Question:
We have this example flow in Node-RED. Incoming data is simulated via Trigger and "DoSomethin". We hava a username and a company name. For both we want to fecht the ID from a database. Here simulated by the Function "FetchUser" and "FetchCompany". Both returning an incrementing counter. Because in real world there may be multiple requests/triggers per second at a rate so fast that the database might not be fast enough to fetch the data before the next requests arrive. To simulate this I have a 2 seconds delay. Now when clicking the Trigger fast 5 times in a row, only one debug output is generated with user "5" and company "1", so 4 requests are lost. Since each trigger generates a unique message id it should be possible to join all corresponding messages and none should be lost. But how can that be achived?
Exported Node-RED code for importing
'''
[{"id":"f265141.b1fe4e8","type":"tab","label":"Flow 1","disabled":false,"info":""},{"id":"7cae48f.189e438","type":"inject","z":"f265141.b1fe4e8","name":"","topic":"","payload":"Trigger","payloadType":"str","repeat":"","crontab":"","once":false,"onceDelay":0.1,"x":170,"y":340,"wires":[["8a2175a4.921"]]},{"id":"8a2175a4.921","type":"function","z":"f265141.b1fe4e8","name":"DataInputSimulation","func":"user="user@example.com";
company="ExampleCorp";
msg.payload = {};
msg.payload.user = user;
msg.payload.company=company;
return msg;","outputs":1,"noerr":0,"x":420,"y":340,"wires":[["474672db.36bd14","6c146c08.d0e884"]]},{"id":"474672db.36bd14","type":"change","z":"f265141.b1fe4e8","name":"FetchUser","rules":[{"t":"set","p":"payload","pt":"msg","to":"payload.user","tot":"msg"},{"t":"set","p":"topic","pt":"msg","to":"user","tot":"str"}],"action":"","property":"","from":"","to":"","reg":false,"x":610,"y":280,"wires":[["d7c10a91.8cf49"]]},{"id":"6c146c08.d0e884","type":"change","z":"f265141.b1fe4e8","name":"FetchCompany","rules":[{"t":"set","p":"payload","pt":"msg","to":"payload.company","tot":"msg"},{"t":"set","p":"topic","pt":"msg","to":"company","tot":"str"}],"action":"","property":"","from":"","to":"","reg":false,"x":600,"y":380,"wires":[["6cd41950.b1f0b"]]},{"id":"d7c10a91.8cf49","type":"function","z":"f265141.b1fe4e8","name":"FetchUser","func":"if (typeof context.zaehler === 'undefined')
{
context.zaehler=0;
}
context.zaehler++;
msg.payload = context.zaehler;
msg.parts = {};
msg.parts.id = msg._msgid;
msg.parts.index = 0;
msg.parts.count = 2;
return msg;","outputs":1,"noerr":0,"x":830,"y":280,"wires":[["50504a67.e8a5c4","409aeeb4.586b28"]]},{"id":"6cd41950.b1f0b","type":"function","z":"f265141.b1fe4e8","name":"FetchCompany","func":"if (typeof context.zaehler === 'undefined')
{
context.zaehler=0;
}
context.zaehler++;
msg.payload = context.zaehler;
msg.parts = {};
msg.parts.id = msg._msgid;
msg.parts.index = 1;
msg.parts.count = 2;
return msg;","outputs":1,"noerr":0,"x":840,"y":380,"wires":[["3f37bb6c.7c7484","955cad64.587d28"]]},{"id":"50504a67.e8a5c4","type":"debug","z":"f265141.b1fe4e8","name":"","active":false,"tosidebar":true,"console":false,"tostatus":false,"complete":"true","targetType":"full","x":1090,"y":280,"wires":[]},{"id":"3f37bb6c.7c7484","type":"debug","z":"f265141.b1fe4e8","name":"","active":false,"tosidebar":true,"console":false,"tostatus":false,"complete":"true","targetType":"full","x":1090,"y":380,"wires":[]},{"id":"409aeeb4.586b28","type":"join","z":"f265141.b1fe4e8","name":"","mode":"custom","build":"object","property":"payload","propertyType":"msg","key":"topic","joiner":"\n","joinerType":"str","accumulate":false,"timeout":"","count":"2","reduceRight":false,"reduceExp":"","reduceInit":"","reduceInitType":"num","reduceFixup":"","x":640,"y":580,"wires":[["c93fce1a.d3aa6"]]},{"id":"c93fce1a.d3aa6","type":"debug","z":"f265141.b1fe4e8","name":"","active":true,"tosidebar":true,"console":false,"tostatus":false,"complete":"true","targetType":"full","x":900,"y":600,"wires":[]},{"id":"955cad64.587d28","type":"delay","z":"f265141.b1fe4e8","name":"","pauseType":"delay","timeout":"2","timeoutUnits":"seconds","rate":"1","nbRateUnits":"1","rateUnits":"second","randomFirst":"1","randomLast":"5","randomUnits":"seconds","drop":false,"x":840,"y":480,"wires":[["409aeeb4.586b28"]]}]
'''
If manally set msg.parts.id and stuff like that, but it didn't help.
Here as example the code of node FetchUser
'''
if (typeof context.zaehler === 'undefined')
{
context.zaehler=0;
}
context.zaehler++;
msg.payload = context.zaehler;
msg.parts = {};
msg.parts.id = msg._msgid;
msg.parts.index = 0;
msg.parts.count = 2;
return msg;
'''
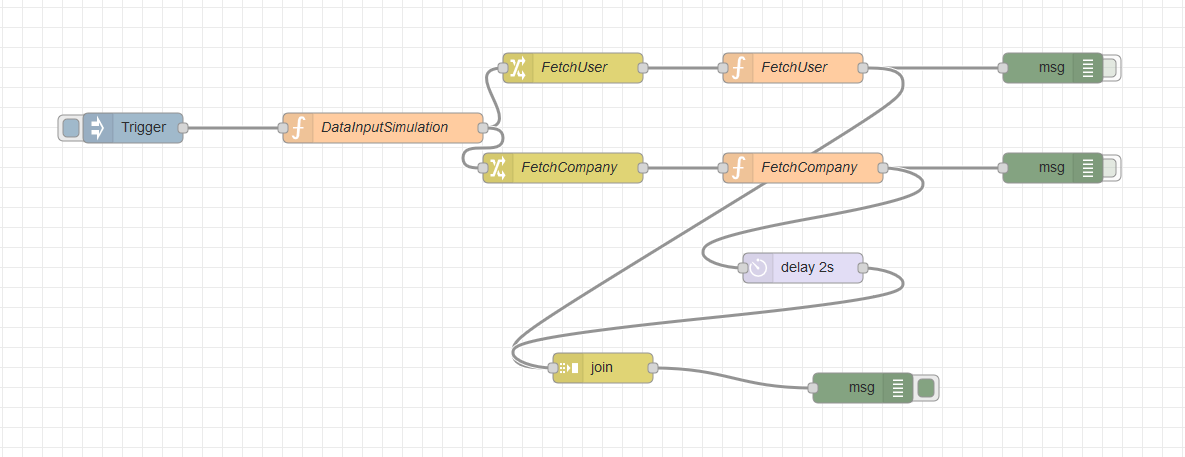
Answer: If you set the 'join' node to automatic this just works. You can change the output array back into a keyed message with matching keys afterwards because you know which path has which part number.
'''
[{"id":"7ded445b.56a8b4","type":"inject","z":"7a67e2ef.b4884c","name":"","topic":"","payload":"Trigger","payloadType":"str","repeat":"","crontab":"","once":false,"onceDelay":0.1,"x":110,"y":140,"wires":[["895ad6c4.4153c"]]},{"id":"895ad6c4.4153c","type":"function","z":"7a67e2ef.b4884c","name":"DataInputSimulation","func":"user="user@example.com";
company="ExampleCorp";
msg.payload = {};
msg.payload.user = user;
msg.payload.company=company;
return msg;","outputs":1,"noerr":0,"x":300,"y":140,"wires":[["d7c67e43.9e52c","ec3b0a63.574b88"]]},{"id":"d7c67e43.9e52c","type":"change","z":"7a67e2ef.b4884c","name":"FetchUser","rules":[{"t":"set","p":"payload","pt":"msg","to":"payload.user","tot":"msg"},{"t":"set","p":"topic","pt":"msg","to":"user","tot":"str"}],"action":"","property":"","from":"","to":"","reg":false,"x":510,"y":120,"wires":[["31a50616.60f60a"]]},{"id":"ec3b0a63.574b88","type":"change","z":"7a67e2ef.b4884c","name":"FetchCompany","rules":[{"t":"set","p":"payload","pt":"msg","to":"payload.company","tot":"msg"},{"t":"set","p":"topic","pt":"msg","to":"company","tot":"str"}],"action":"","property":"","from":"","to":"","reg":false,"x":520,"y":160,"wires":[["96a0ae8e.936d88"]]},{"id":"31a50616.60f60a","type":"function","z":"7a67e2ef.b4884c","name":"FetchUser","func":"if (typeof context.zaehler === 'undefined')
{
context.zaehler=0;
}
context.zaehler++;
msg.payload = context.zaehler;
msg.parts = {};
msg.parts.id = msg._msgid;
msg.parts.index = 0;
msg.parts.count = 2;
return msg;","outputs":1,"noerr":0,"x":710,"y":120,"wires":[["8d65dfdc.0c0038","777bde.99691c24"]]},{"id":"96a0ae8e.936d88","type":"function","z":"7a67e2ef.b4884c","name":"FetchCompany","func":"if (typeof context.zaehler === 'undefined')
{
context.zaehler=0;
}
context.zaehler++;
msg.payload = context.zaehler;
msg.parts = {};
msg.parts.id = msg._msgid;
msg.parts.index = 1;
msg.parts.count = 2;
return msg;","outputs":1,"noerr":0,"x":720,"y":160,"wires":[["7a299b8d.a4fd1c","4f5fd876.a42238"]]},{"id":"8d65dfdc.0c0038","type":"debug","z":"7a67e2ef.b4884c","name":"","active":false,"tosidebar":true,"console":false,"tostatus":false,"complete":"true","targetType":"full","x":910,"y":60,"wires":[]},{"id":"7a299b8d.a4fd1c","type":"debug","z":"7a67e2ef.b4884c","name":"","active":false,"tosidebar":true,"console":false,"tostatus":false,"complete":"true","targetType":"full","x":930,"y":140,"wires":[]},{"id":"777bde.99691c24","type":"join","z":"7a67e2ef.b4884c","name":"","mode":"auto","build":"object","property":"payload","propertyType":"msg","key":"topic","joiner":"\n","joinerType":"str","accumulate":false,"timeout":"","count":"2","reduceRight":false,"reduceExp":"","reduceInit":"","reduceInitType":"num","reduceFixup":"","x":870,"y":260,"wires":[["bdaf6b65.8dbfc","852b8706.4d67"]]},{"id":"bdaf6b65.8dbfc","type":"debug","z":"7a67e2ef.b4884c","name":"","active":true,"tosidebar":true,"console":false,"tostatus":false,"complete":"true","targetType":"full","x":950,"y":360,"wires":[]},{"id":"4f5fd876.a42238","type":"delay","z":"7a67e2ef.b4884c","name":"","pauseType":"delay","timeout":"2","timeoutUnits":"seconds","rate":"1","nbRateUnits":"1","rateUnits":"second","randomFirst":"1","randomLast":"5","randomUnits":"seconds","drop":false,"x":660,"y":300,"wires":[["777bde.99691c24"]]},{"id":"852b8706.4d67","type":"change","z":"7a67e2ef.b4884c","name":"","rules":[{"t":"move","p":"payload","pt":"msg","to":"temp","tot":"msg"},{"t":"move","p":"temp[0]","pt":"msg","to":"payload.user","tot":"msg"},{"t":"move","p":"temp[0]","pt":"msg","to":"payload.company","tot":"msg"},{"t":"delete","p":"temp","pt":"msg"}],"action":"","property":"","from":"","to":"","reg":false,"x":700,"y":420,"wires":[["8f67784d.5de82"]]},{"id":"8f67784d.5de82","type":"debug","z":"7a67e2ef.b4884c","name":"","active":true,"tosidebar":true,"console":false,"tostatus":false,"complete":"true","targetType":"full","x":920,"y":440,"wires":[]}]
'''
The trick is that the move from the array is always accessing element '0' because it pops the elements out of the array.